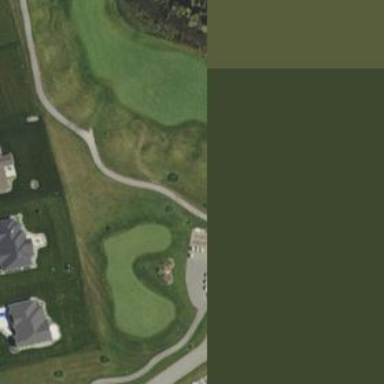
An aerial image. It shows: Path for both roads and golfers.